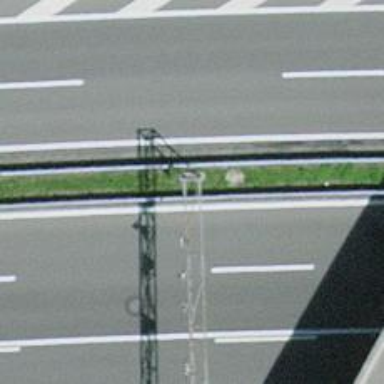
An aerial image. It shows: Gantry with signals.